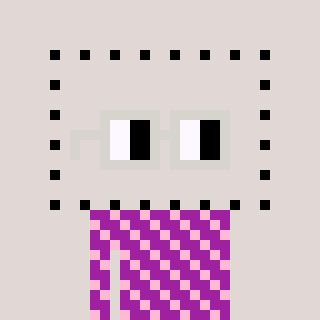
a pixel art character with square light gray glasses, a void-shaped head and a magenta-colored body on a warm background